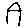
Label: house